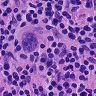
Metastatic tissue present: yes